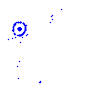
Particle: kaon